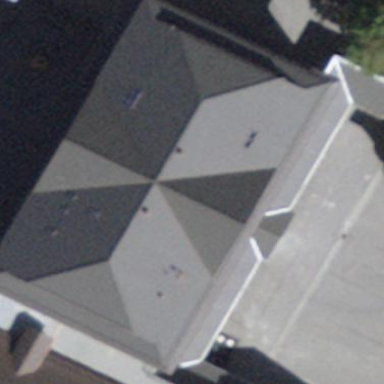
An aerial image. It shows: View of roof of building.